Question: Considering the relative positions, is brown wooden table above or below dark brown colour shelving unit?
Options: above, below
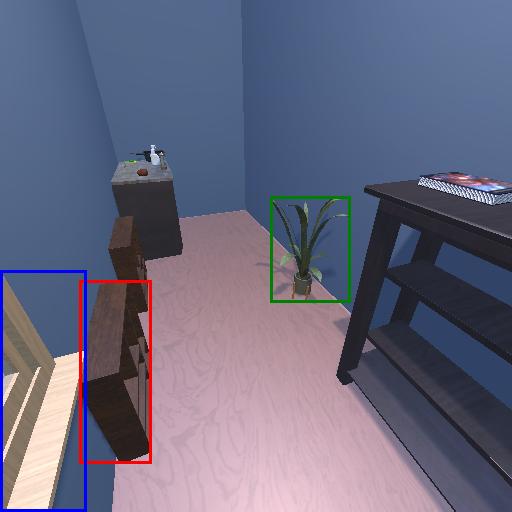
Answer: above